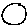
Label: circle